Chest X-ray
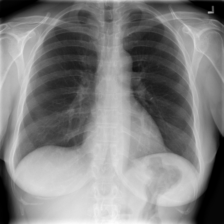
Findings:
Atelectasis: negative
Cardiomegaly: negative
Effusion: negative
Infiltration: negative
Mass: negative
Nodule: negative
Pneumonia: negative
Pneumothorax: negative
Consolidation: negative
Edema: negative
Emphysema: negative
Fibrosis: negative
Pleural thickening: negative
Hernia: negative